Platform: macOS
Application: Arc Browser
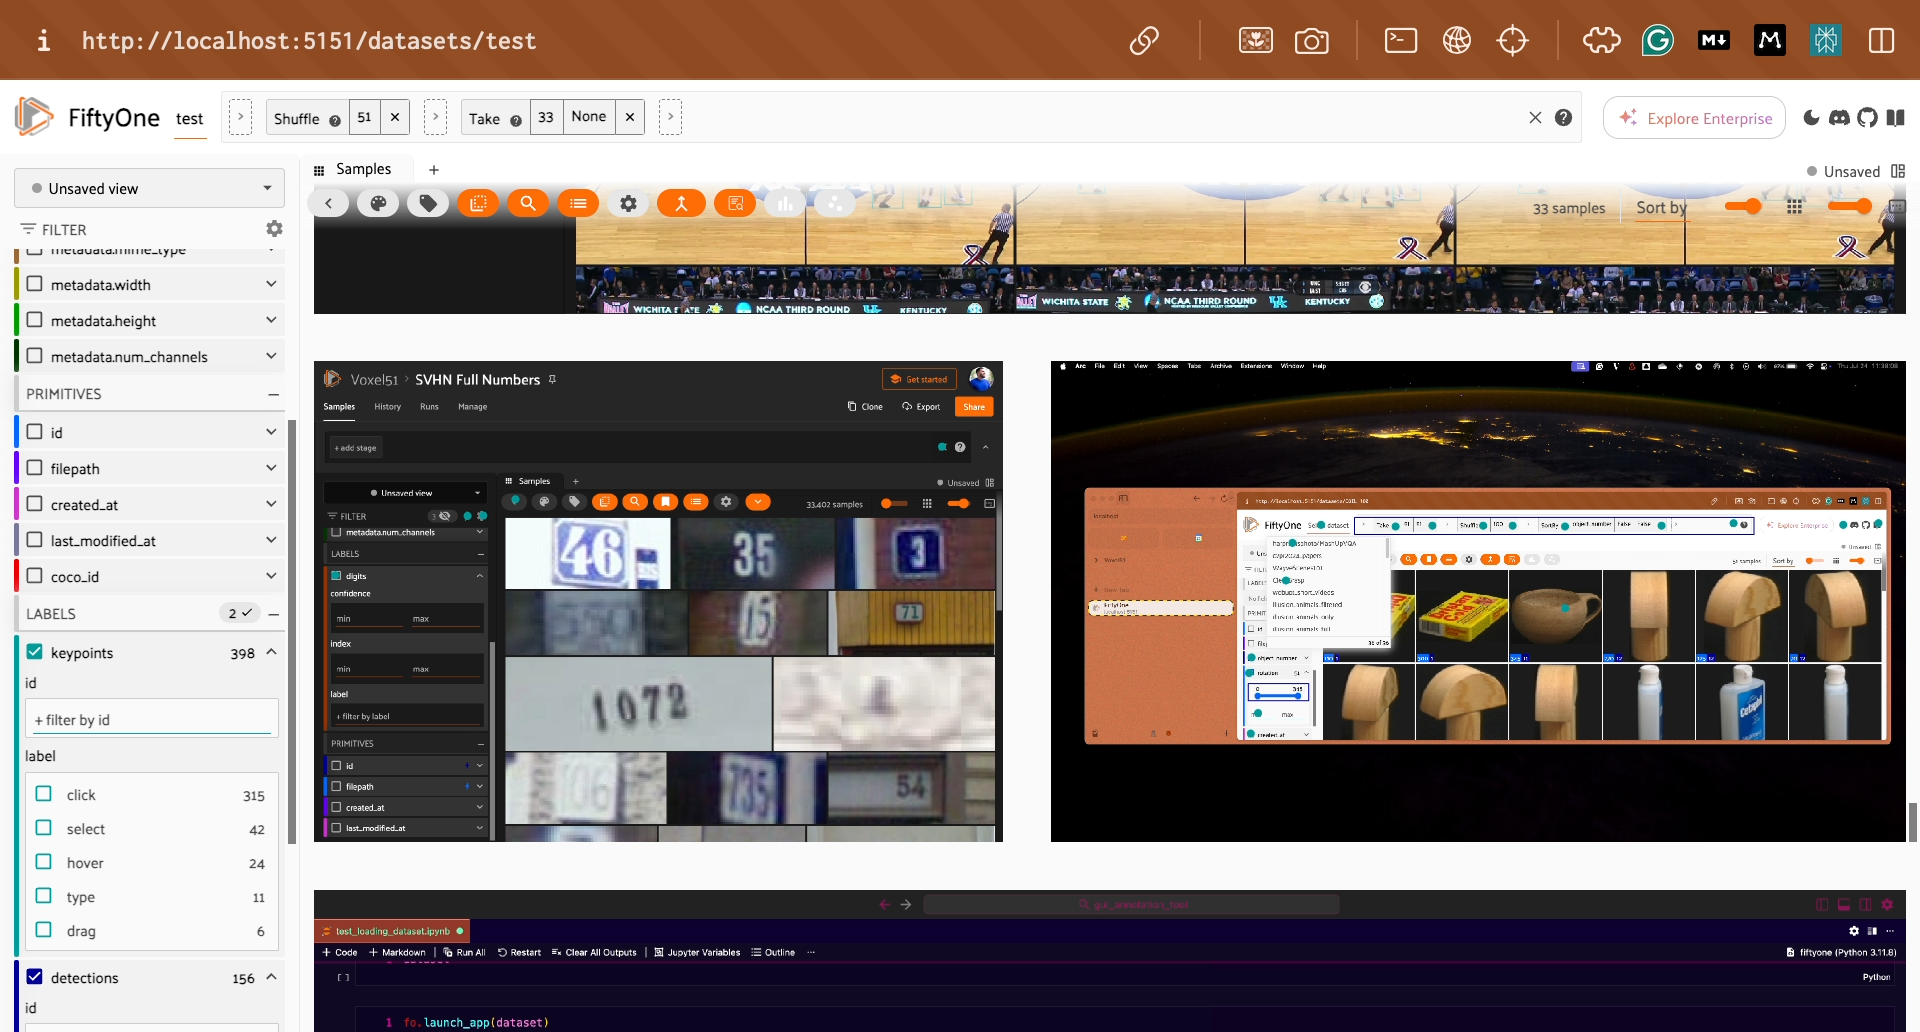
task_description: Scroll down on the sidebar
action_type: click
element_info: Slider
steps_since_start: 1